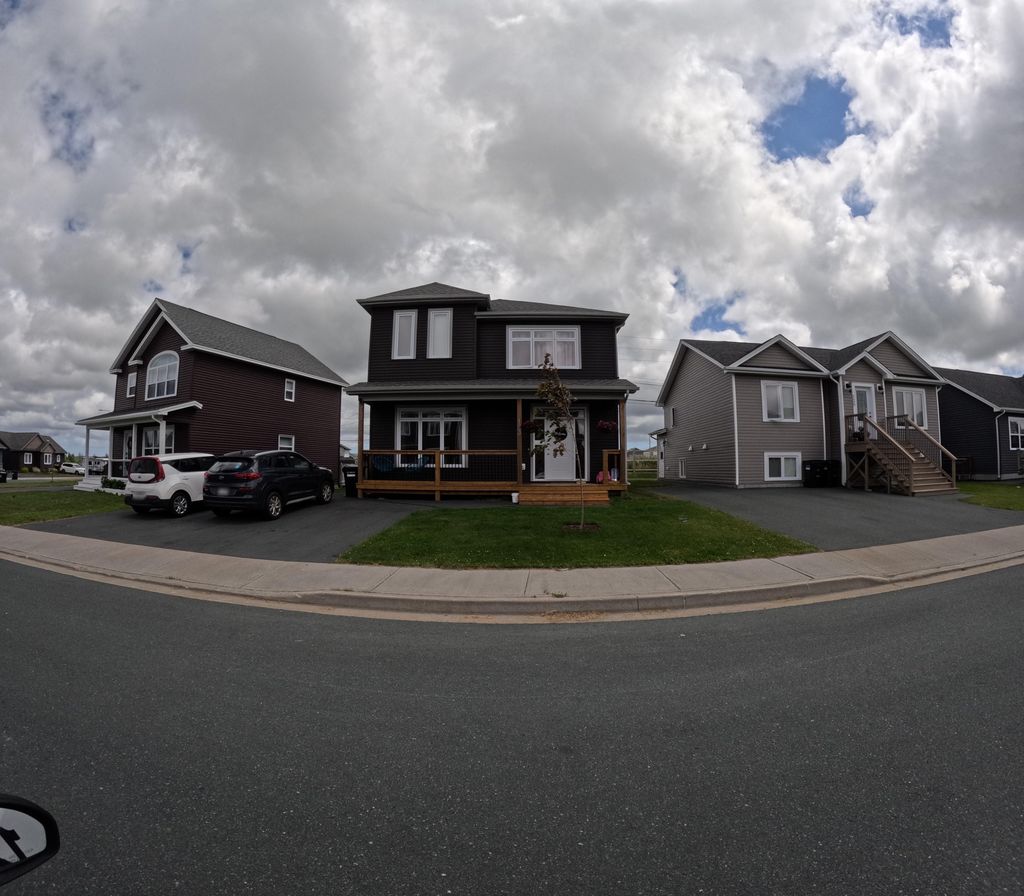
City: st_johns